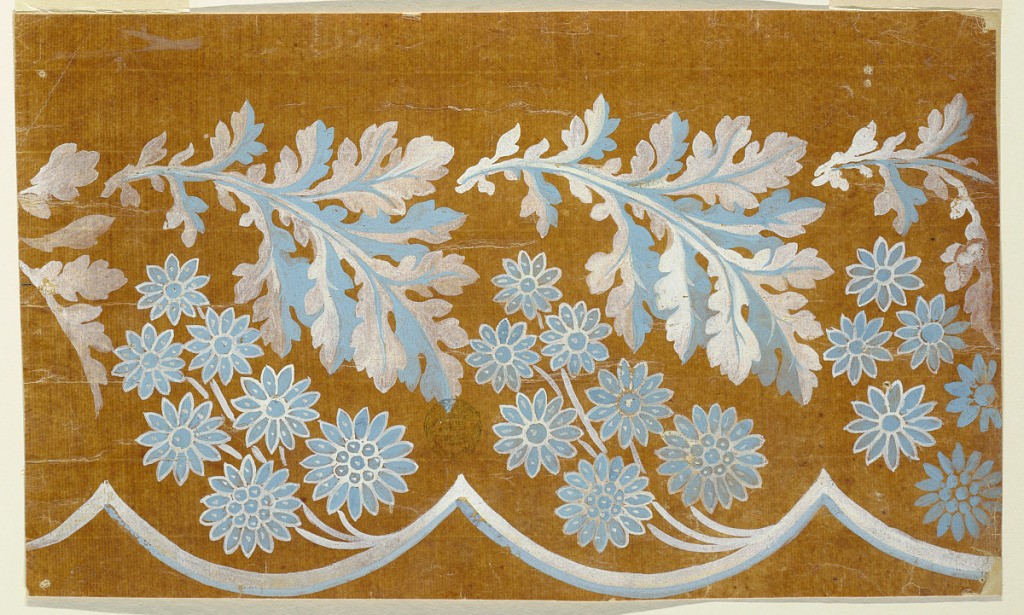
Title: Design for an Embroidered or Woven Horizontal Border of the "Fabrique de St. Ruf," Unfinished
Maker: Fabrique de Saint Ruf, Lyon, France
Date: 1805–1815
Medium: Brush and white, blue gouache on glazed tracing paper pasted on paper
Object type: Drawing
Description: Flower boughs rise from a waved white and blue rubbon. An oak leaf, the top of which hangs downwards, is a part of a garland, on top. Somewhat less t han three repeats are shown.